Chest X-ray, PA view. Patient: 29 years old, sex M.
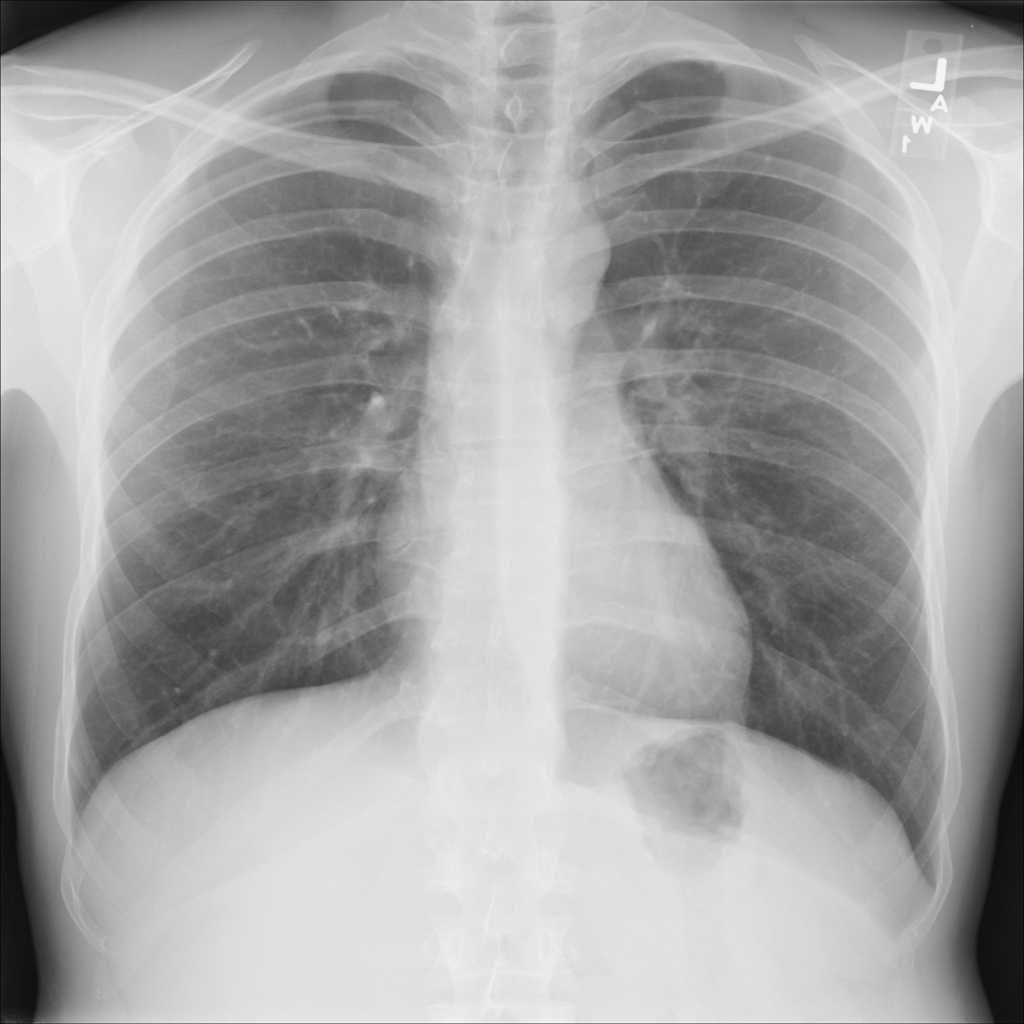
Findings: No Finding